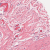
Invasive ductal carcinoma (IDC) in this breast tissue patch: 0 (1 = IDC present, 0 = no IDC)